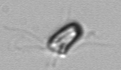
Label: Pyramimonas_morphotype1